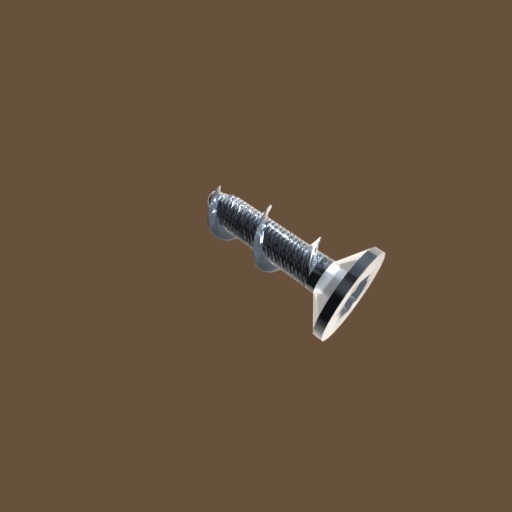
Label: screw